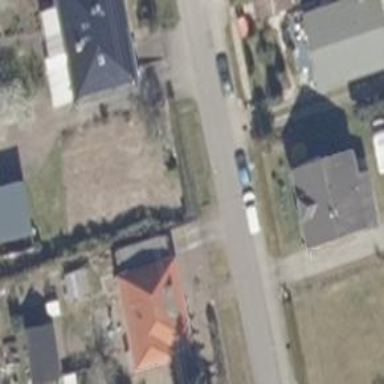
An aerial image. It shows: Residential road with sidewalk on the left.